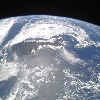
Label: cloud